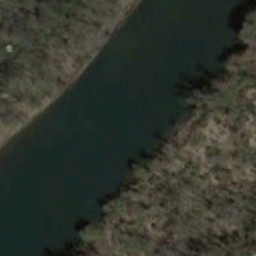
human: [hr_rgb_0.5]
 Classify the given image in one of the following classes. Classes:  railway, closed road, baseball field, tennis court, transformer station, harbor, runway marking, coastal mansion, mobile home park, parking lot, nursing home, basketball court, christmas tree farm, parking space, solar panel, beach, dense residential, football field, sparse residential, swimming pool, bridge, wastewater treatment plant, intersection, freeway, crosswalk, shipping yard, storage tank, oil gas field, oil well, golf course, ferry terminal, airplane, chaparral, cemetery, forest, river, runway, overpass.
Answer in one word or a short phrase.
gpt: river